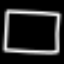
Label: square